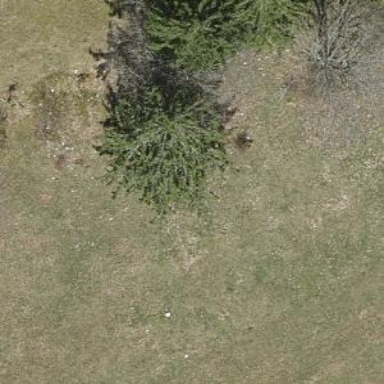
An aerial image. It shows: Needle-leaved tree in natural setting.